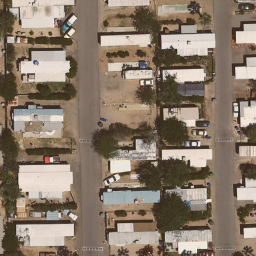
Label: residential